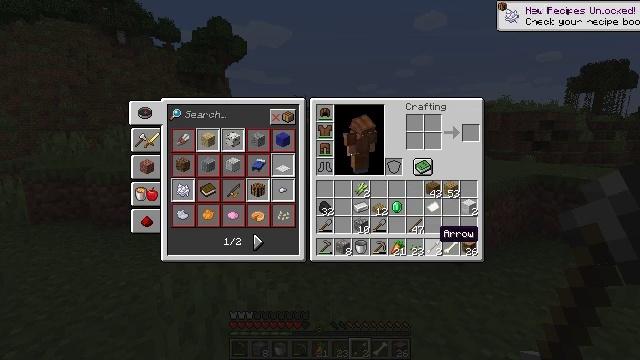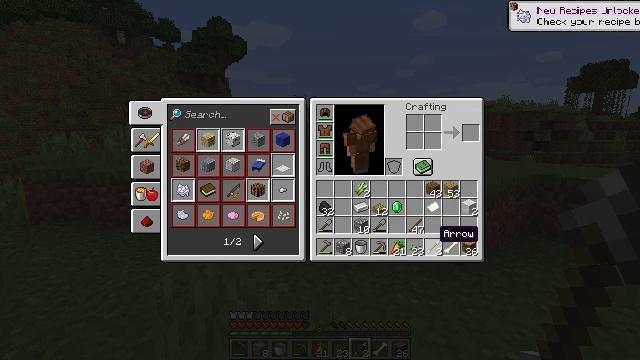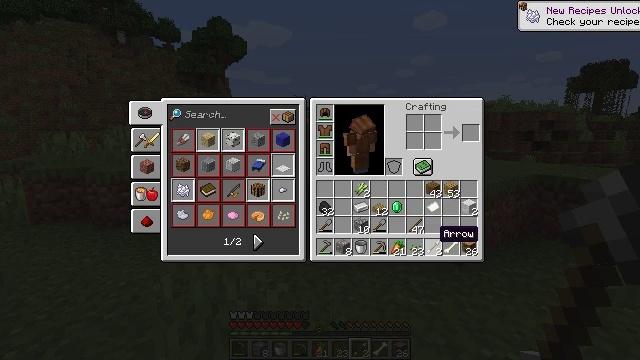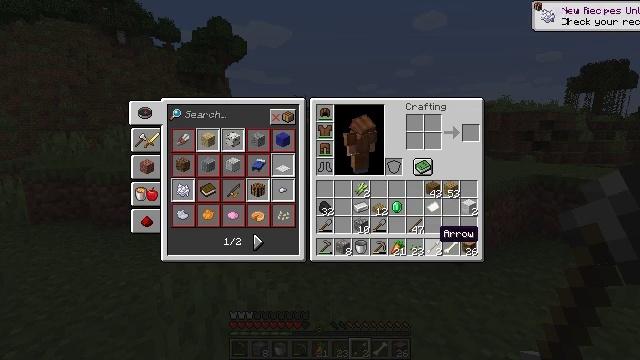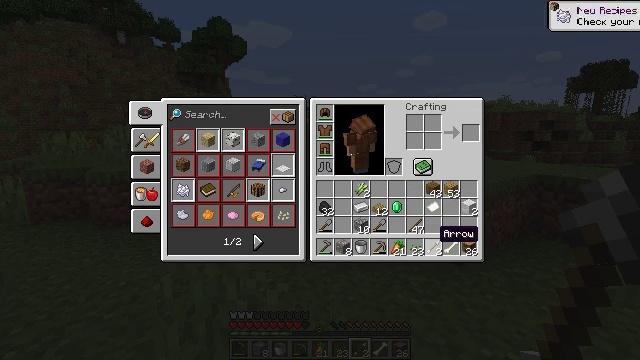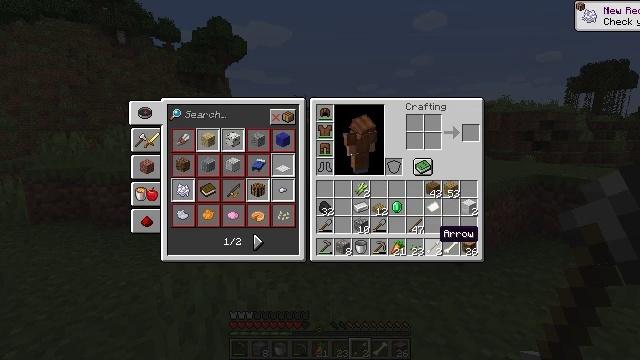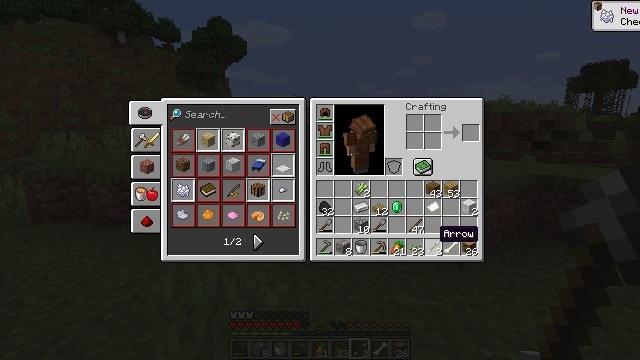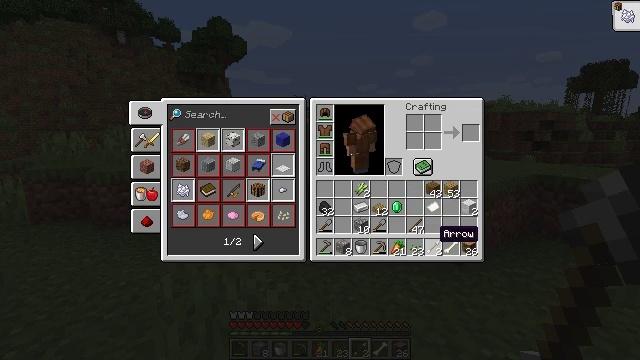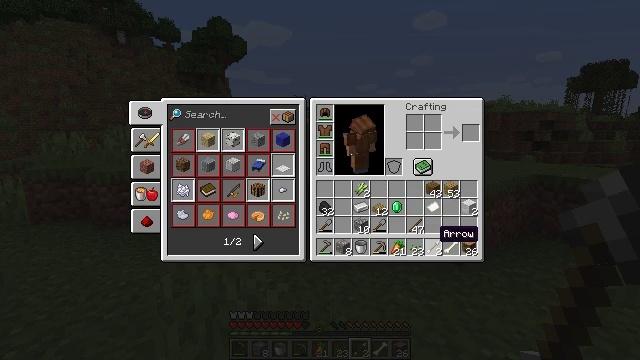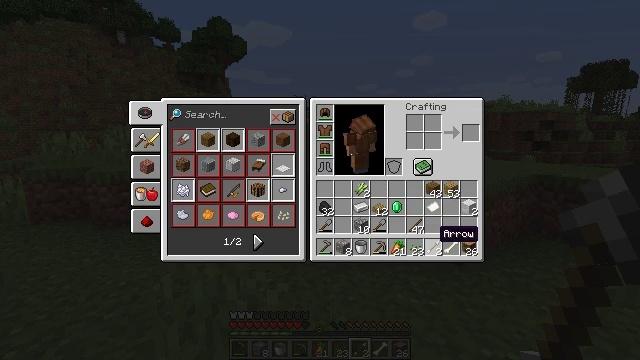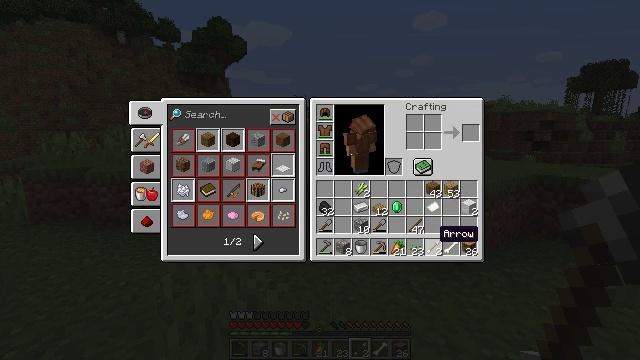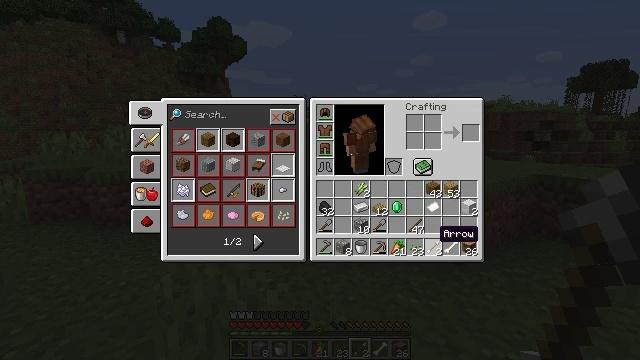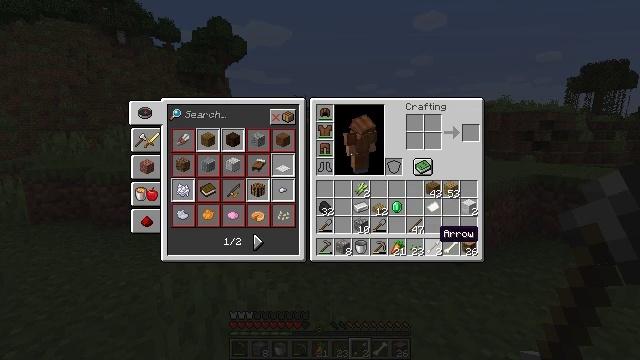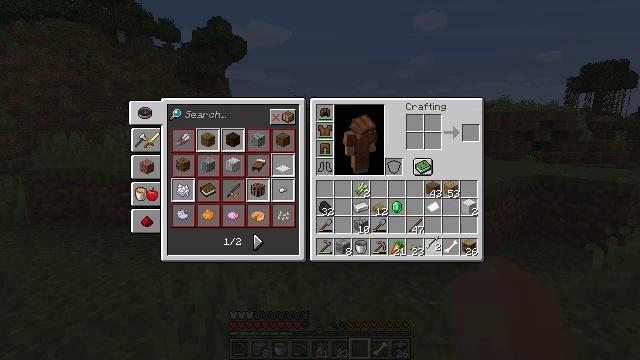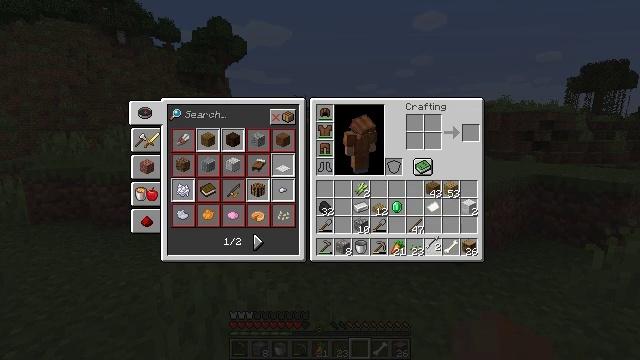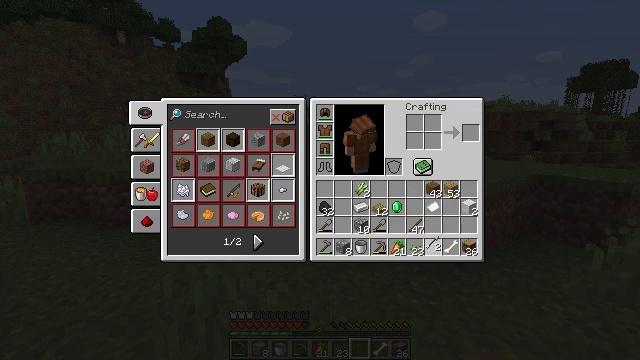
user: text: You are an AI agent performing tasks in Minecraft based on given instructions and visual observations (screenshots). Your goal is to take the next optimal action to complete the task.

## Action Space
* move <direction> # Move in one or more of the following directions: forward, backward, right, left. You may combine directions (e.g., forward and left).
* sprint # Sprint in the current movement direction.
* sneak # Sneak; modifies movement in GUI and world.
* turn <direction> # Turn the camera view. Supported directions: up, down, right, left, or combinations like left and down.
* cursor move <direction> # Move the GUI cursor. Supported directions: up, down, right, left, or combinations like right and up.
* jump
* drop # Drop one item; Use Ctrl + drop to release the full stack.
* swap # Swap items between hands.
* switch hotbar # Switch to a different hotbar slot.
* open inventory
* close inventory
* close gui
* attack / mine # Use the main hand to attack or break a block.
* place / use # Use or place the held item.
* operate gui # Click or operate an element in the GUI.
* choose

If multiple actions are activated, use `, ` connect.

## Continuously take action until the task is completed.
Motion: motion action
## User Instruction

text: Attack the bookshelf to recycle it.
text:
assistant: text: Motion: no_op
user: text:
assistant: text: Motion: no_op
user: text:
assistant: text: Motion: no_op
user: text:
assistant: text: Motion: no_op
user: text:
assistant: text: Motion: no_op
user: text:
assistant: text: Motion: no_op
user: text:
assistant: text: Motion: no_op
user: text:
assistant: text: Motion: no_op
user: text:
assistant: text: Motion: no_op
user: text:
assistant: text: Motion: no_op
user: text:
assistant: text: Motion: no_op
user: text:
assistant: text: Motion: no_op
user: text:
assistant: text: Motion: operate gui
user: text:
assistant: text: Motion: operate gui
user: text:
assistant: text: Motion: operate gui
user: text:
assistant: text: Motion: no_op
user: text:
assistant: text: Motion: no_op
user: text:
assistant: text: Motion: no_op
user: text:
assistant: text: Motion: cursor move left
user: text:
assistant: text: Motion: cursor move left
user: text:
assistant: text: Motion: no_op
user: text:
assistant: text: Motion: cursor move left and up
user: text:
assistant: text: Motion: no_op
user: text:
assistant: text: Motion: cursor move left and up
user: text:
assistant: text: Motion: cursor move left
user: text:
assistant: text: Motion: no_op
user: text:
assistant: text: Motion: no_op
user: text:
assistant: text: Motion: no_op
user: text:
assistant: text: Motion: no_op
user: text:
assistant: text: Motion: no_op